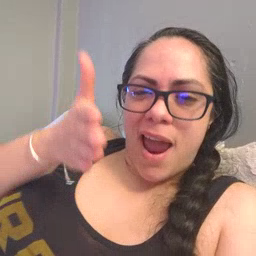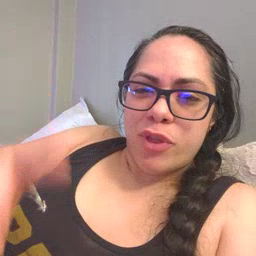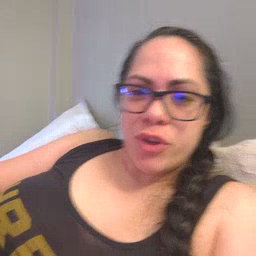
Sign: after